一年级 · 算术
笑笑去杂货店买玩具。

玩具车 13 元帽子 9 元 玩具熊 7 元存钱罐 16 元

(1) 比些便宜多少?

答: 玩具熊比玩具车便宜 $(\quad)$ 元。

(2) 笑笑用 18 元买了一顶

(3) 请你再提出一个用减法解决的数学问题并解答。

提问: \$ \qquad \$ ?

$\square \circ \square=\square$,

答: 笑笑还剩下 (

答:

）元。 \$ \qquad \$
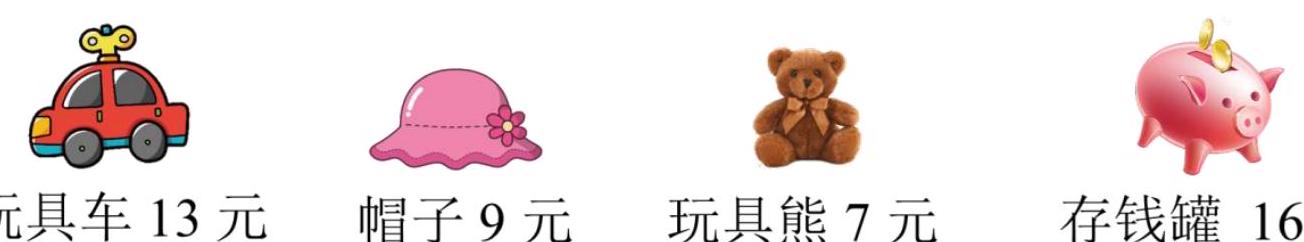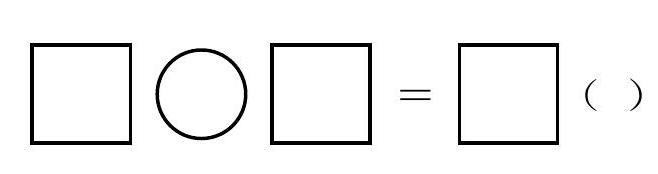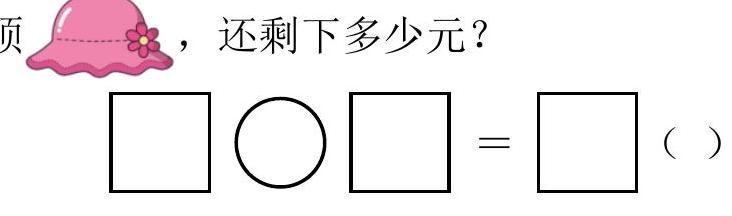
答案: (1) $13-7=6$ （元）

答: 玩具熊比玩具车便宜 6 元。

(2) $18-9=9 （$ 元 $)$

答: 笑笑还剩下 9 元。

(3) 示例: 人.
贵多少元?

$16-7=9($ 元 $)$

答: 存钱罐比玩具熊贵 9 元。